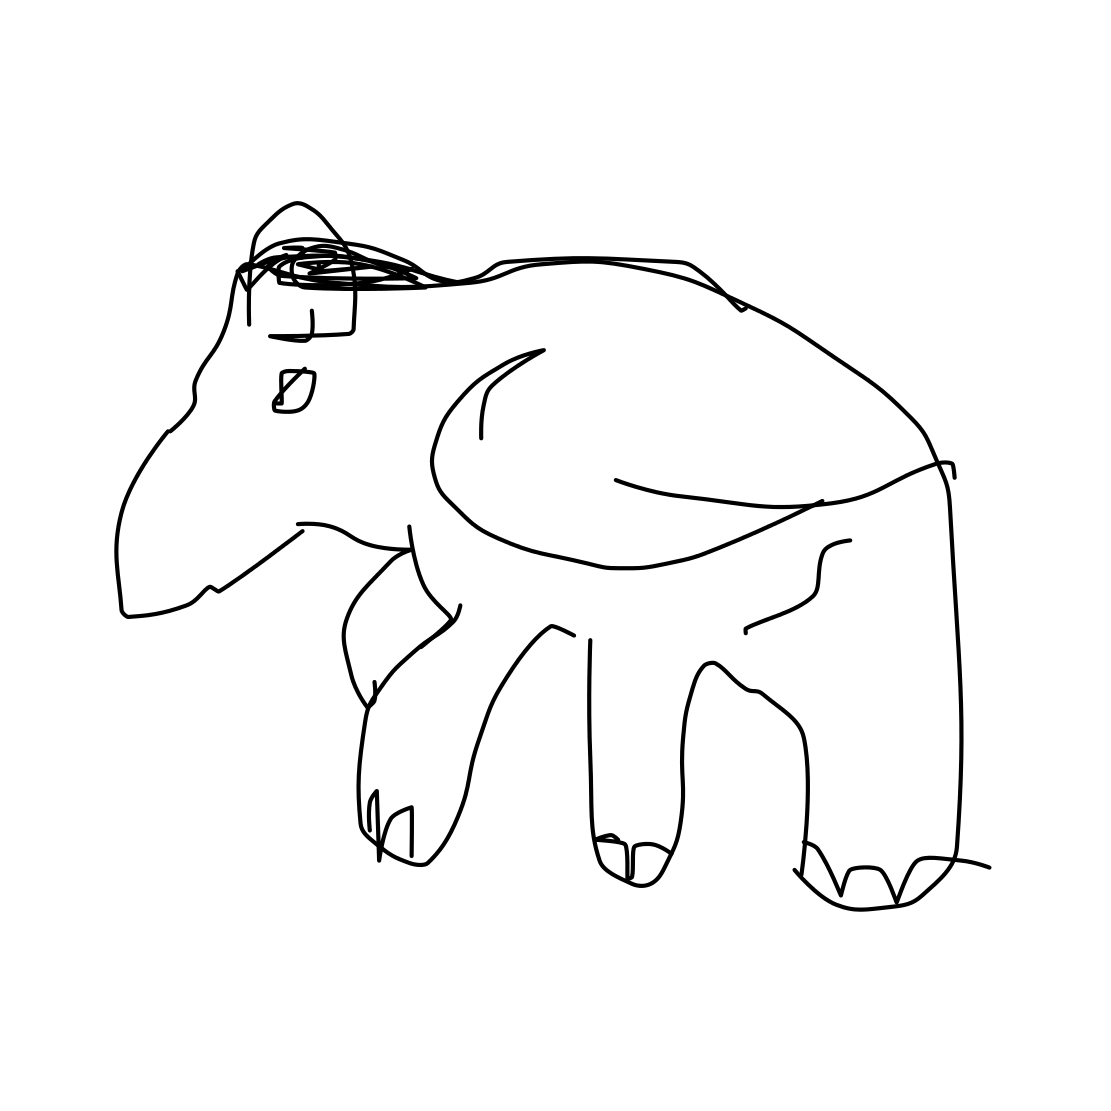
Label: bear (animal)